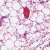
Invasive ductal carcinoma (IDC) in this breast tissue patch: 0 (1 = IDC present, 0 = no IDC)